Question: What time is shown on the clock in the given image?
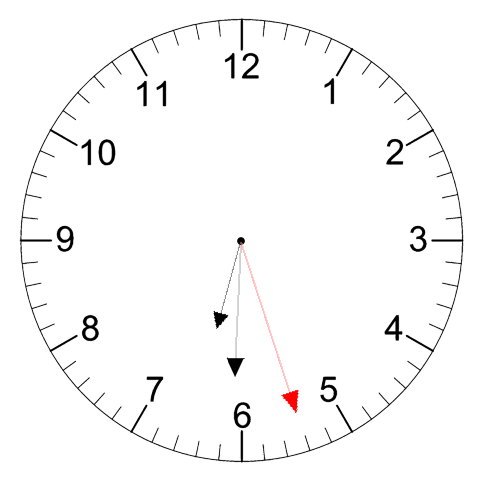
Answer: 06:30:27